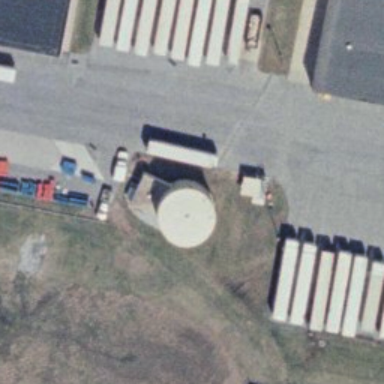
A storage tank is in the lawn with some containters beside .